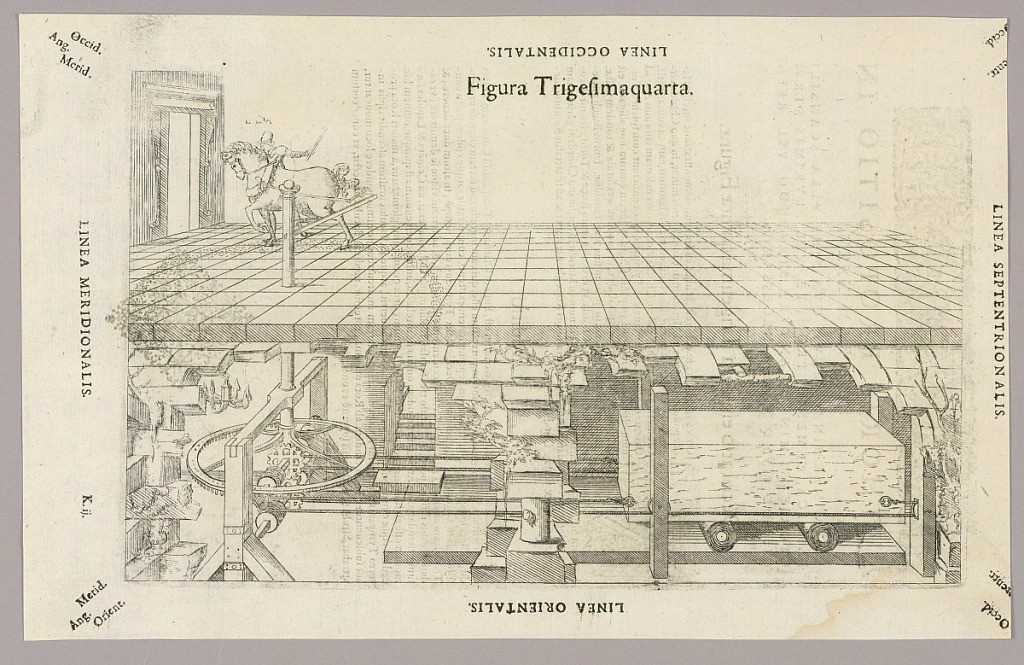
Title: Plate XXXIV from Theatrum instrumentorum et machinarum
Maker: Julio Paschale
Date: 1582
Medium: Woodcut on paper
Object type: Print
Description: Cut-away view of two floors of a building. Upper left, a horse hitched to a machine for pulling large heavy blocks (of marble?) into the building on the floor below.